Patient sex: M
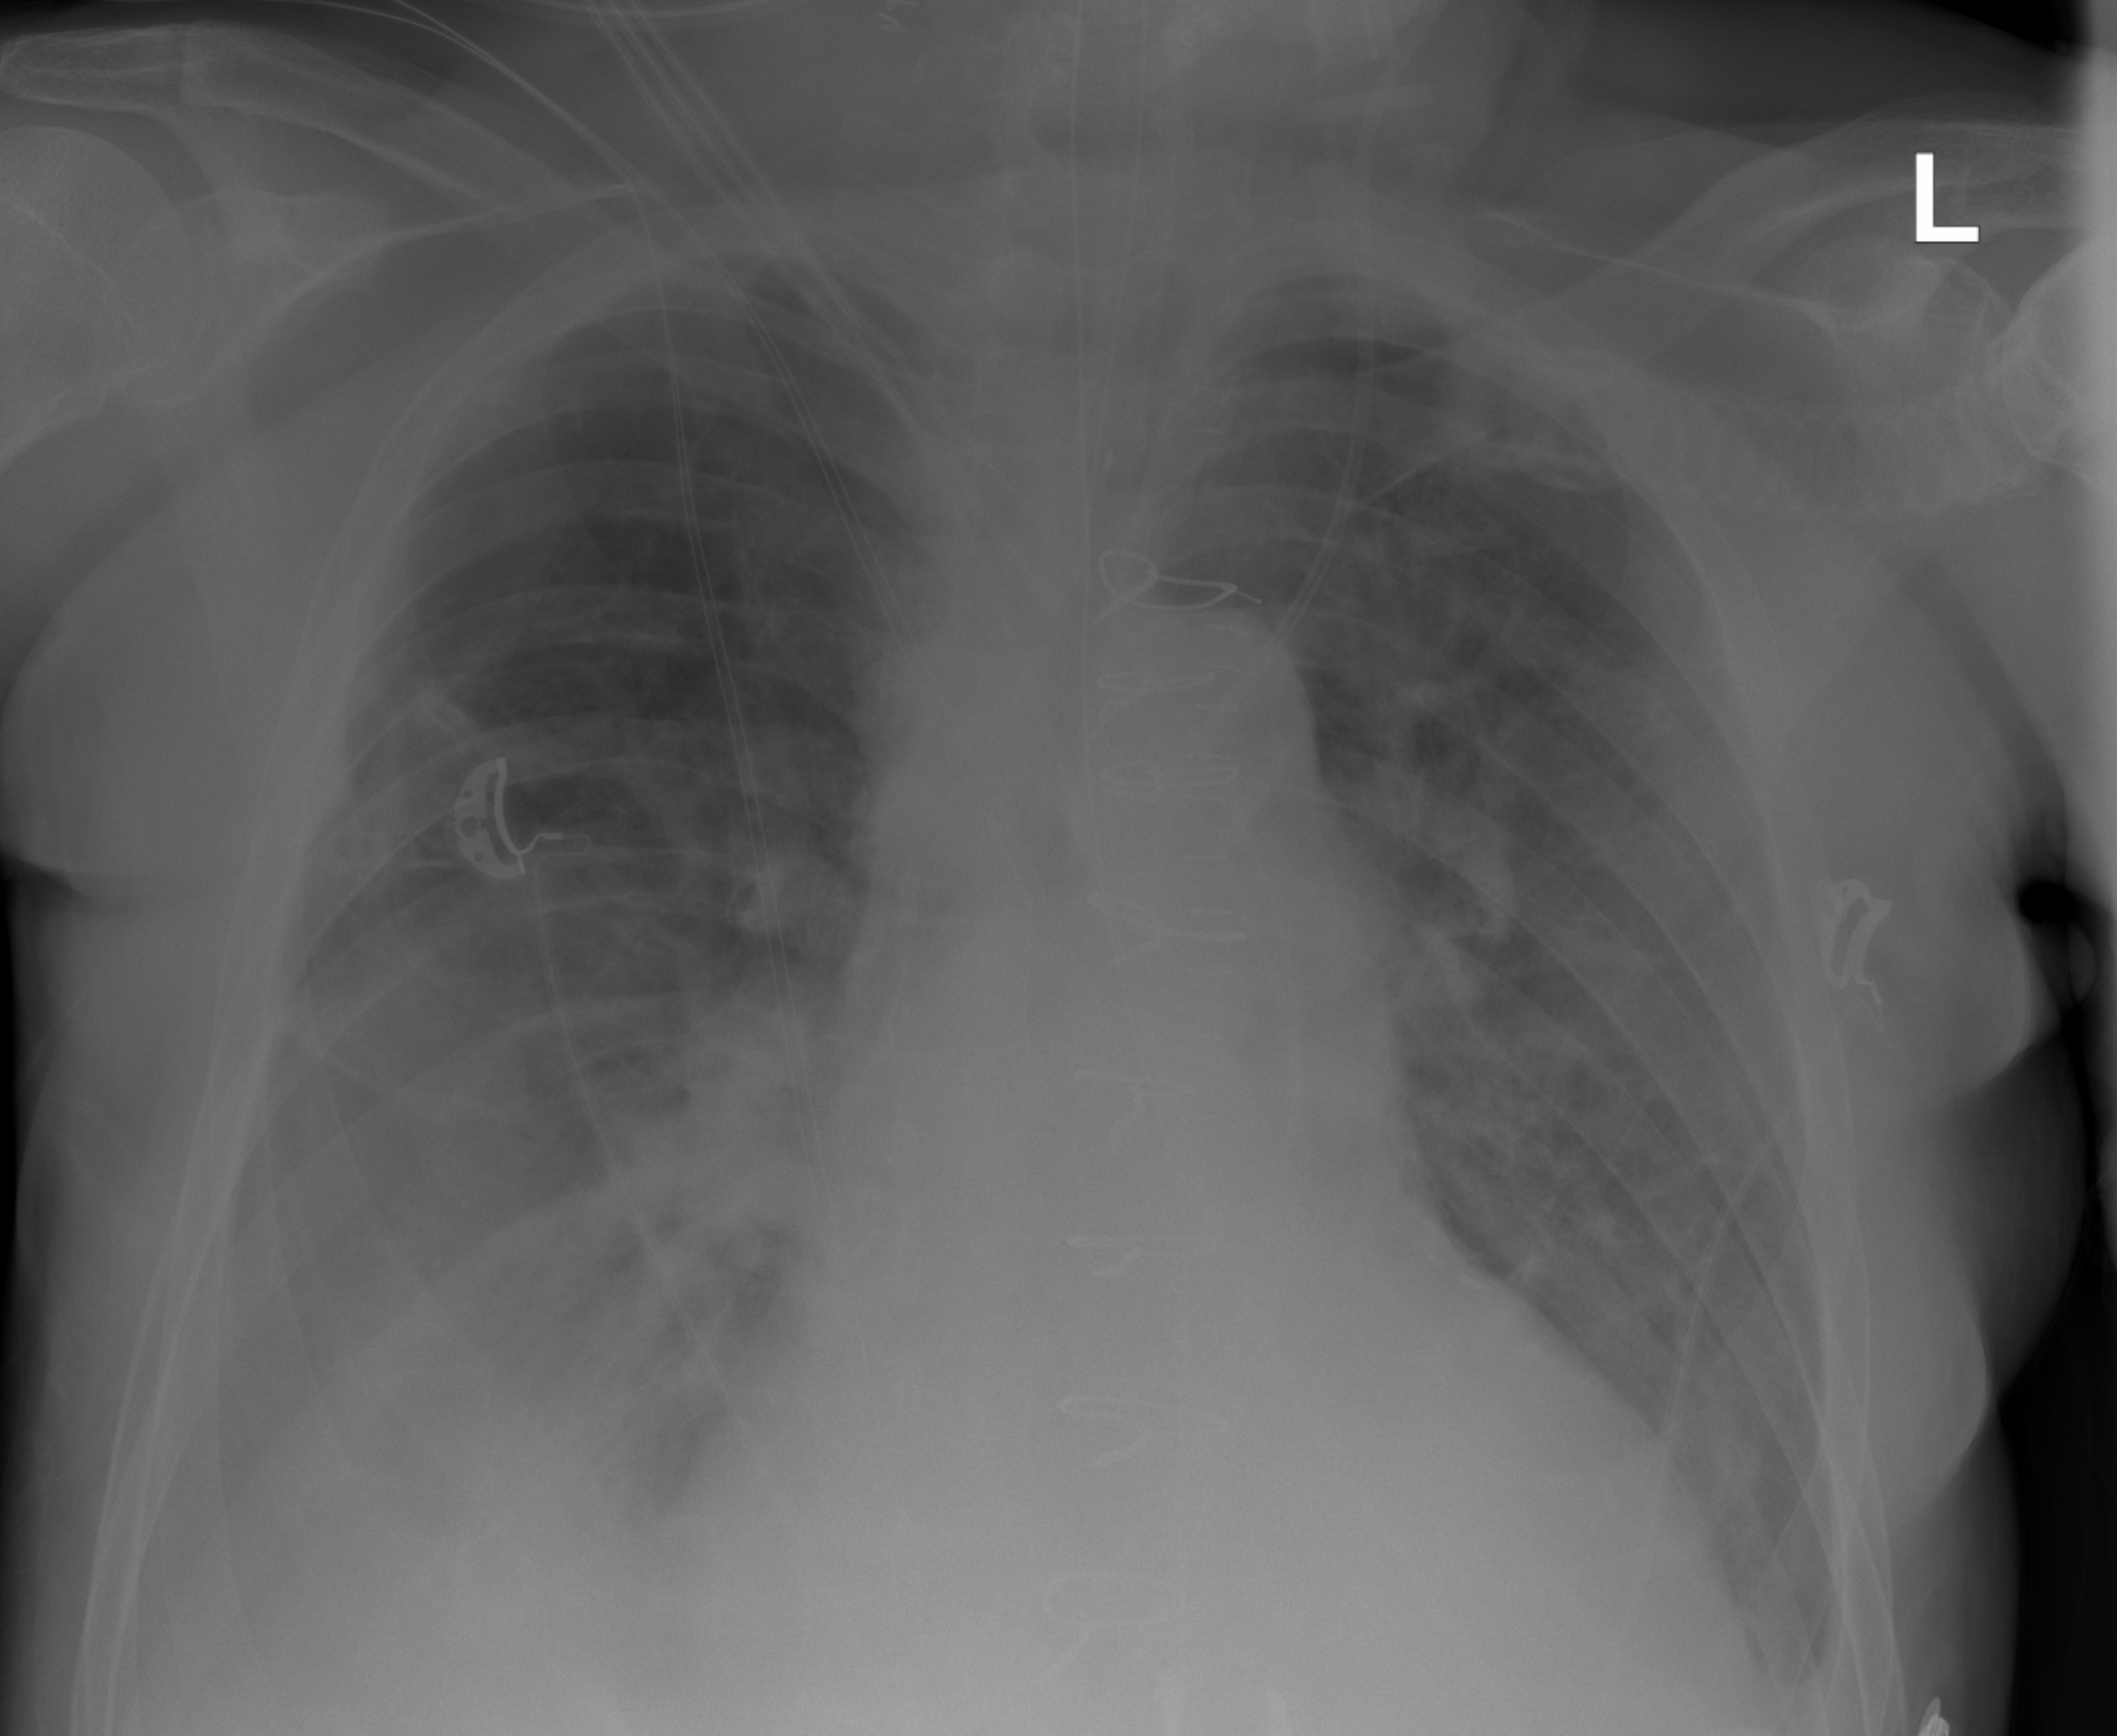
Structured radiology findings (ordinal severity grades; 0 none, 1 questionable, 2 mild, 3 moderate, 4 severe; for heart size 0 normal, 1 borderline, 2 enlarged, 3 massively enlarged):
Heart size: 0
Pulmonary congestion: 0
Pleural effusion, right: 3
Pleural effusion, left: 0
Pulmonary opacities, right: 2
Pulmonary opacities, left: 0
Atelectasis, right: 2
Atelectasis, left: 0